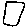
Label: square